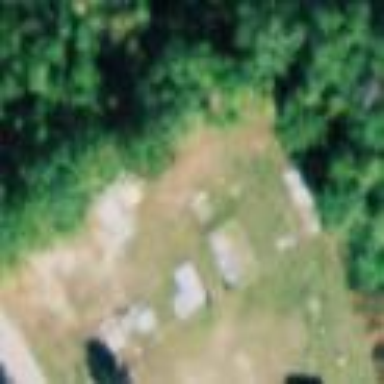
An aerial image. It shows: Graveyard used as cemetery.